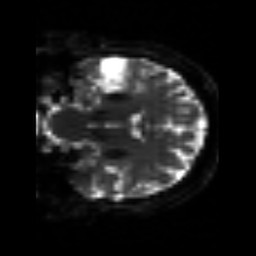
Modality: sbref
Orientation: coronal
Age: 59
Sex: female
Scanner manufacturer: siemens
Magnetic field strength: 3 T
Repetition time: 3.2 s
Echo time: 0.081 s